Question: i want to have the gradient as background image like this

how can i achieve that
EDIT:
I want to stretch down to bottom , but if i repeat it then i see the top bar gain , i want that dark portion remain at bottom and central part expands
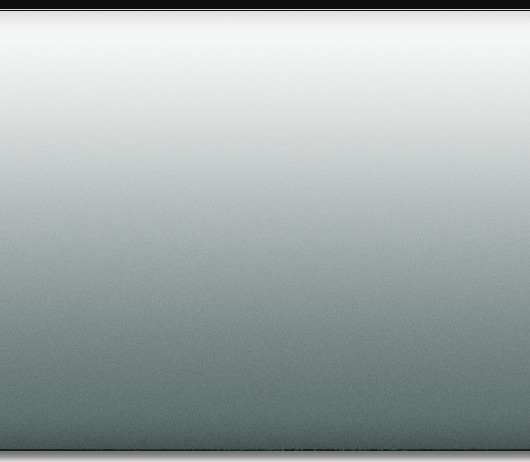
Answer: If you need to achieve this with background image, <URL>.
Of course it doesn't work everywhere -- you need JS polyfill to make browser that don't support 'background-size' property happy. I would recommend <URL> for this.
But, what you really want to do (I hope so, at least) is to make it as flexible as possible and thus, you should take a look at <URL> CSS gradients tutorial instead of the image. And, of course, you can use one of the CSS gradients generator like:
- <URL>